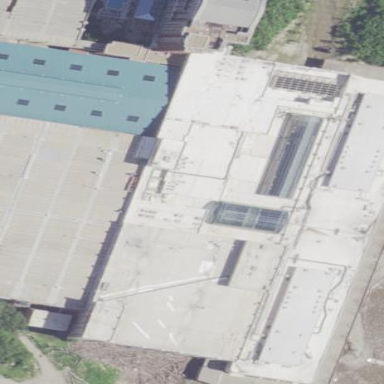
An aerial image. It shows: Casino building.